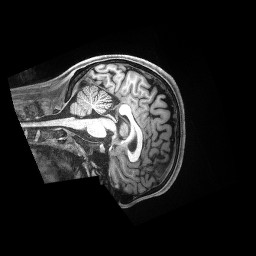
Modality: T1w
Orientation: sagittal
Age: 31
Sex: male
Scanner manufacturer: siemens
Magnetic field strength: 3 T
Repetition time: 2.5 s
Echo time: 0.00181 s